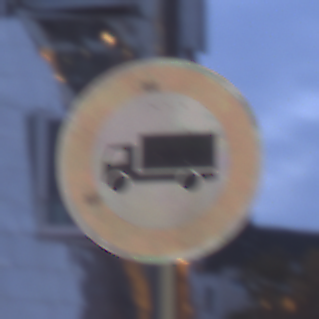
Verkehrszeichen: VerbotFuerKraftfahrzeugeUeberDreiKommaFuenfTonnen
Umgebung: Outdoor, Urban
Tageszeit: Night
Wetter: PartlyCloudy
Licht: Artificial
Jahreszeit: NotSpecified
Kontrast: HighContrast